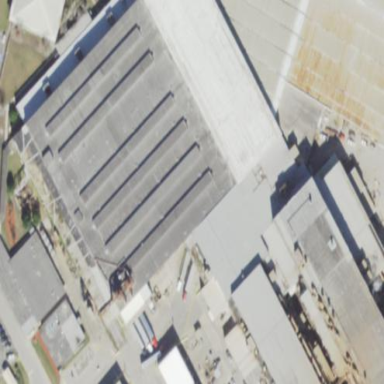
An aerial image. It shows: Industrial building.